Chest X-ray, AP view. Patient: 55 years old, sex M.
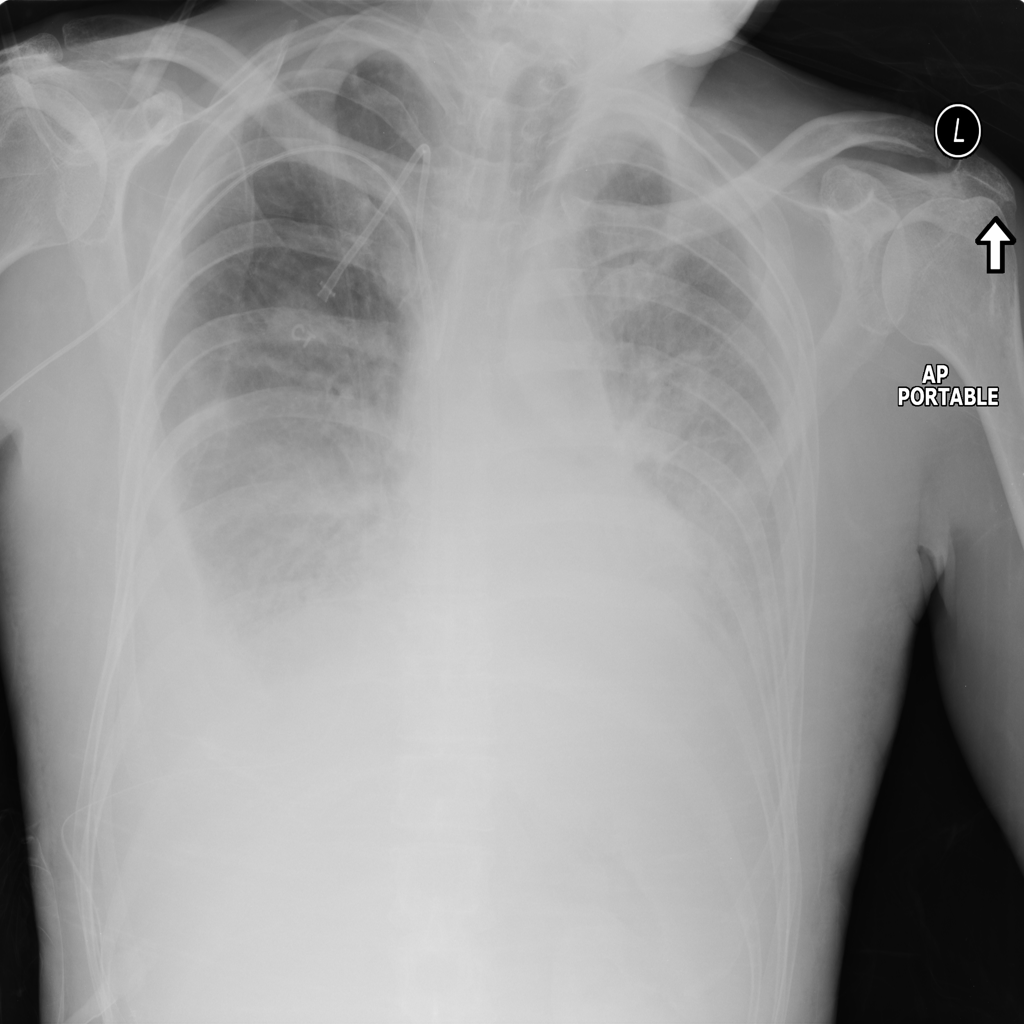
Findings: Effusion